Question: I'm looking to create a shadow-like-gradient in my 'UIImageView' like how it is in Flipboard.
An example of it is a picture in the this image

As you can see on the right iPhone, there is a darker gradient at the top and bottom. This is so that if the picture is white, the white text can still be seen.
Anybody have any suggestions on how I can implement this? I am new to iOS development thus clueless about this. Thanks!
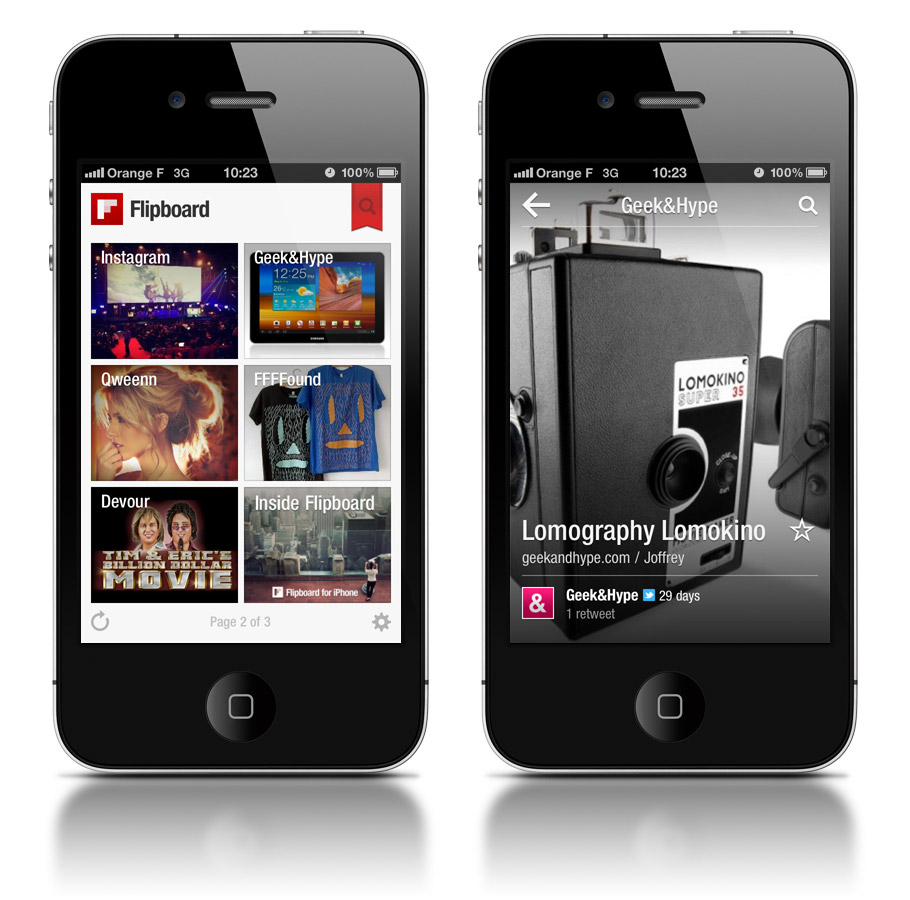
Answer: You could use 'CAGradientLayer':
1. Add QuartzCore.framework to your project. (See Linking to Library or Framework).
2. Import the QuartzCore header: #import <QuartzCore/QuartzCore.h>
3. Add a CAGradientLayer to the view in question. For example, for a simple gradient from gray to white: - (void)addGradientToView:(UIView *)view
{
CAGradientLayer *gradient = [CAGradientLayer layer];
gradient.frame = view.bounds;
gradient.colors = @[(id)[[UIColor lightGrayColor] CGColor],
(id)[[UIColor whiteColor] CGColor]];
[view.layer insertSublayer:gradient atIndex:0];
}
Or from one shade of gray, to another, and back: - (void)addGradientToView:(UIView *)view
{
CAGradientLayer *gradient = [CAGradientLayer layer];
gradient.frame = view.bounds;
gradient.colors = @[(id)[[UIColor colorWithRed:0.8 green:0.8 blue:0.8 alpha:1.0] CGColor],
(id)[[UIColor colorWithRed:0.9 green:0.9 blue:0.9 alpha:1.0] CGColor],
(id)[[UIColor colorWithRed:0.8 green:0.8 blue:0.8 alpha:1.0] CGColor]];
[view.layer insertSublayer:gradient atIndex:0];
}
Just change the colors in your array of 'colors' to alter the gradient to achieve the desired effect. You may want to put the image view in a container view and apply the gradient to the container view, not the image view. Furthermore, presumably obvious, but this assumes that the images you are using in your 'UIImageView' employ transparent backgrounds. If they don't, you'll have to alter them either (a) build the gradient right into the image; or (b) replace the background of the image with a transparency so the above 'CAGradientLayer' effect can be seen.